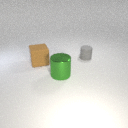
large green metal cylinder to the right of large brown rubber cube